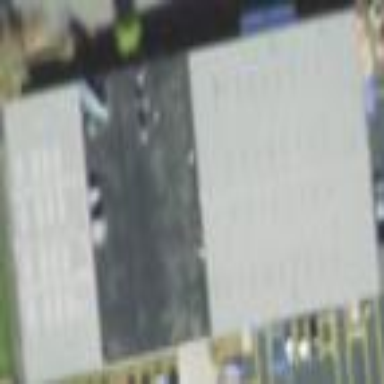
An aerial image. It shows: Industrial building.